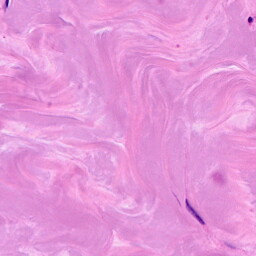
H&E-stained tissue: Breast